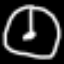
Label: clock